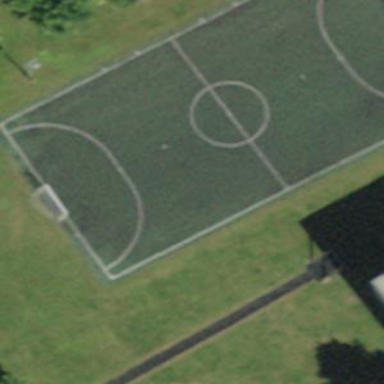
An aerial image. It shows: Soccer pitch for outdoor sports and leisure activities.